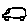
Label: car